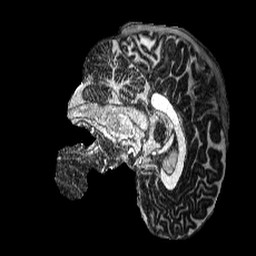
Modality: MP2RAGE
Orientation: sagittal